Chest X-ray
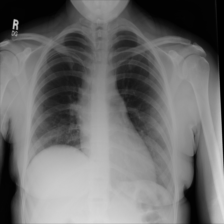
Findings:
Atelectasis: negative
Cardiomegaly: negative
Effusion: negative
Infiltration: positive
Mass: negative
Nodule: negative
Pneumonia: negative
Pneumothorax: negative
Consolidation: negative
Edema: negative
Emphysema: negative
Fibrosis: negative
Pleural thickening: negative
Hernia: negative